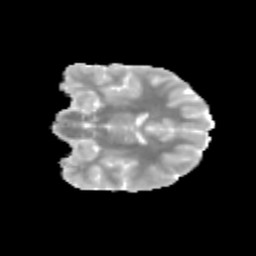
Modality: MD
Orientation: coronal
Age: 10
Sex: female
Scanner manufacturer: siemens
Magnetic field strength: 3 T
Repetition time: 3.8 s
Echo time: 0.07 s